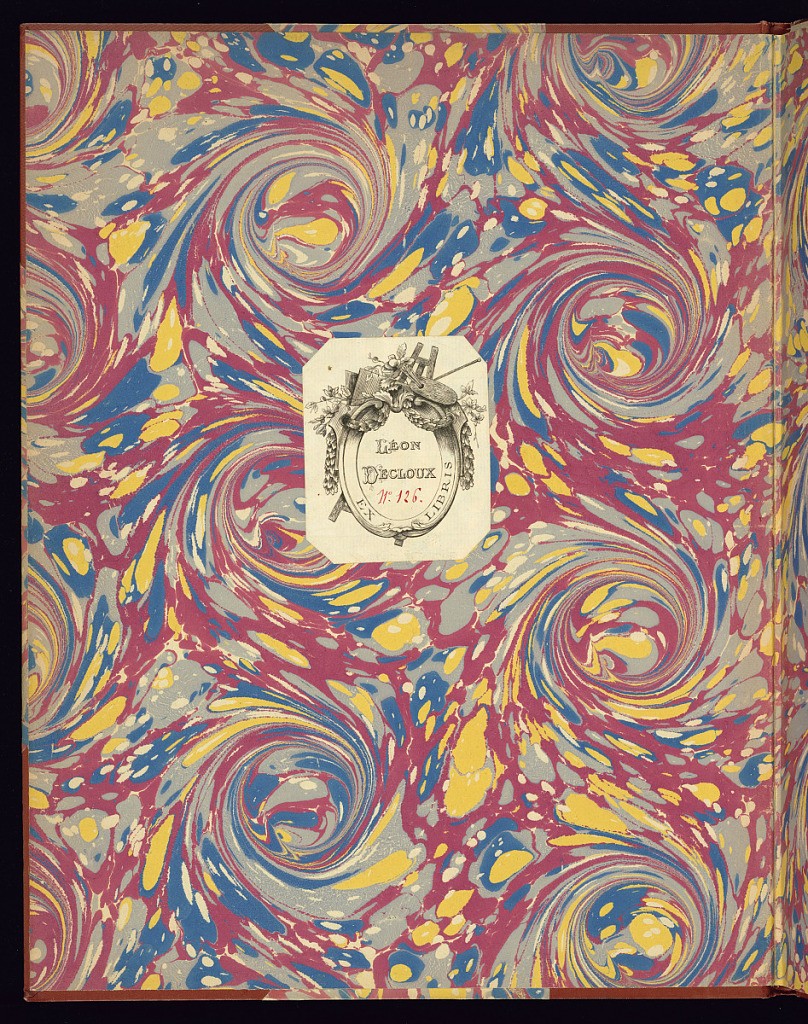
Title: Album of Designs for Furniture and Ornament
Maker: Jean-Baptiste Huet, French, 1745 – 1811
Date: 1780–85
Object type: Album
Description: Album of designs for furniture and ornament by J.B Huet from a published collection of twelve books of designs contianing 48 sheets, published by Demarteau adn printed in crayon-manner in red ink.